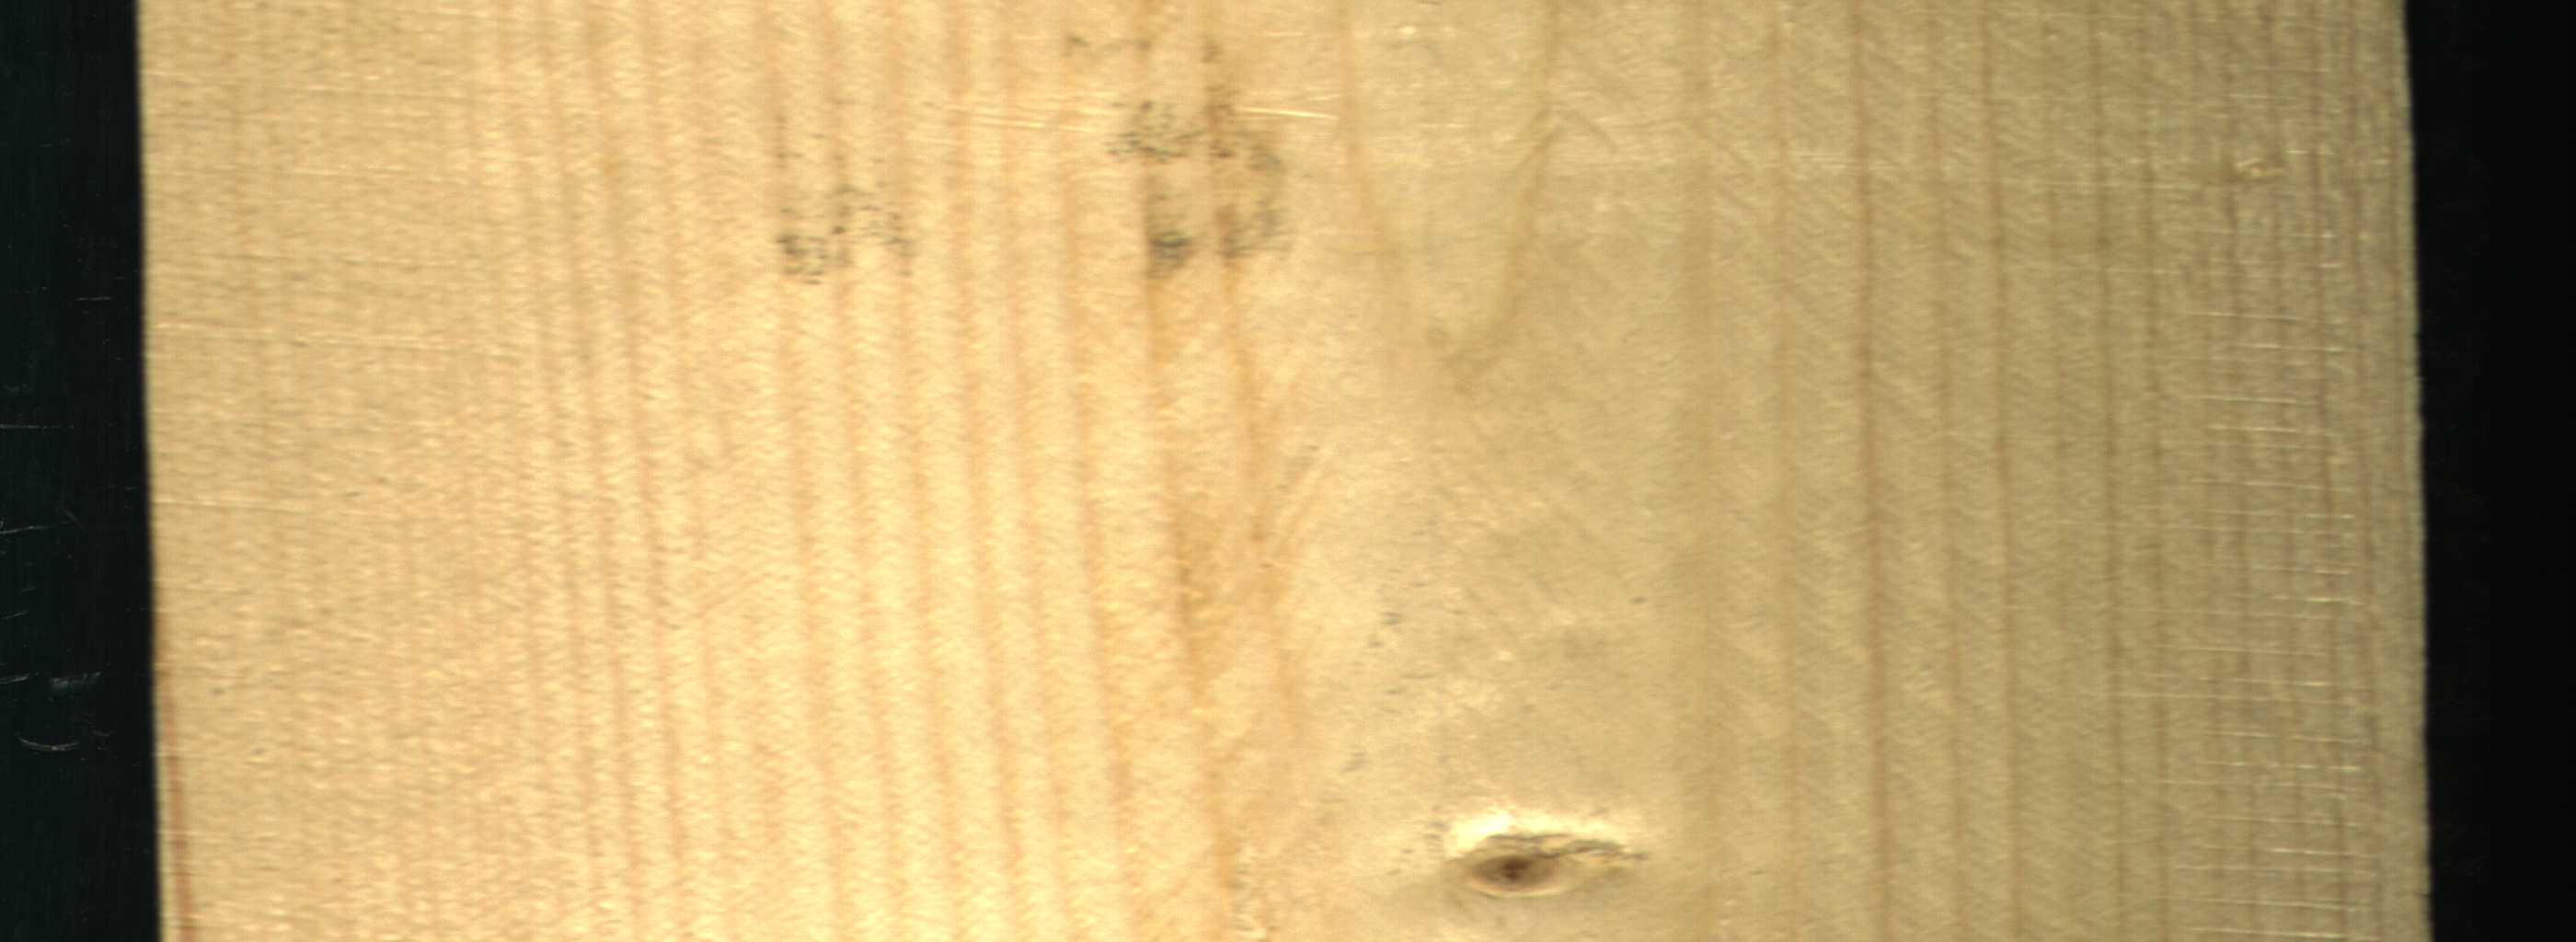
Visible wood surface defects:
Live_Knot